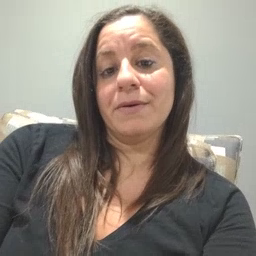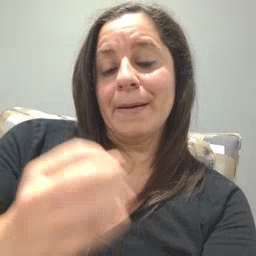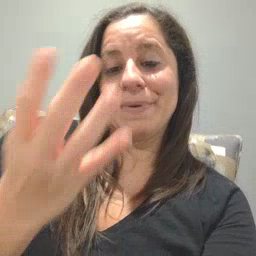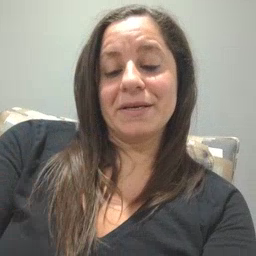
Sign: many